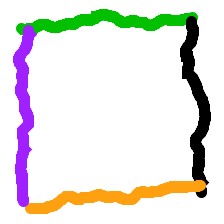
Shape: square